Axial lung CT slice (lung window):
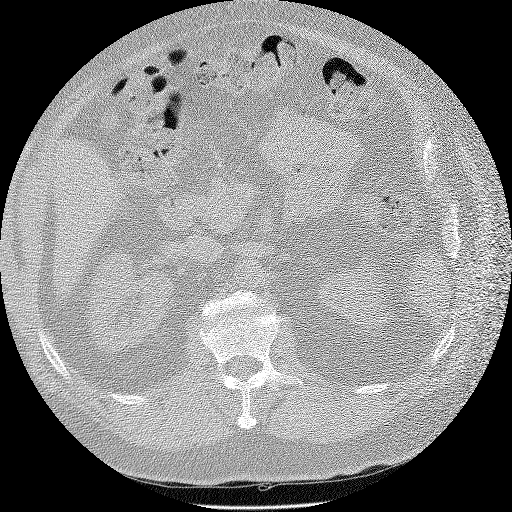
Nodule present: no